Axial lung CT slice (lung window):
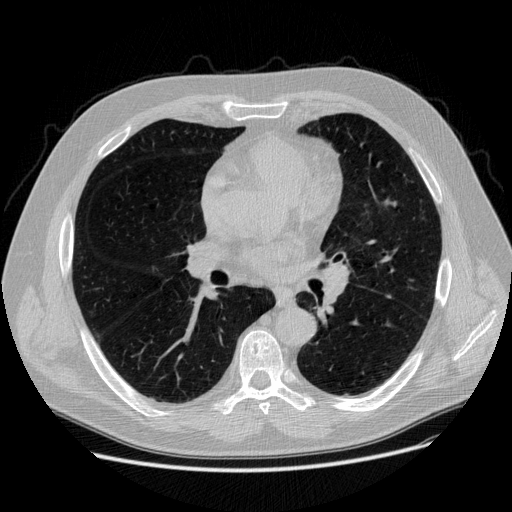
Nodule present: no